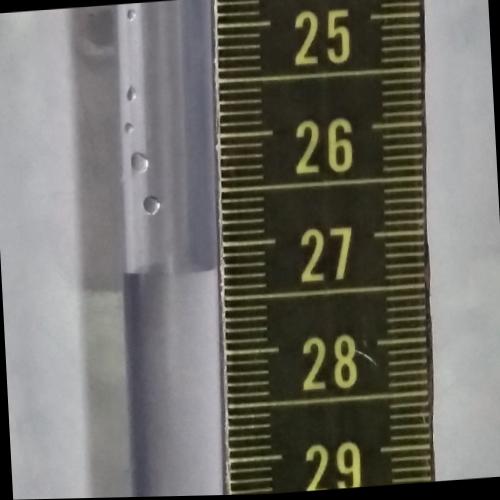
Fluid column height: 27.2 cm